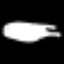
Label: hourglass